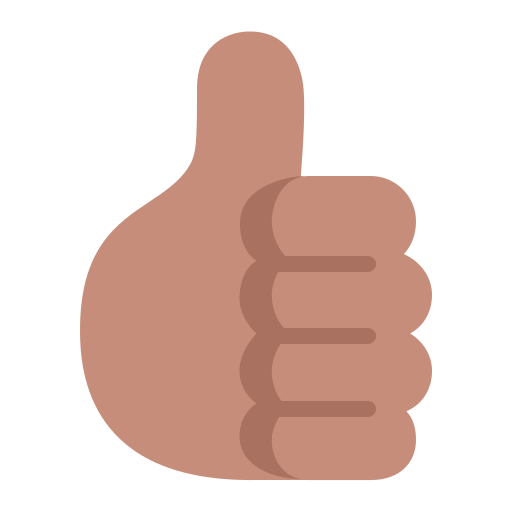
thumbs up flat